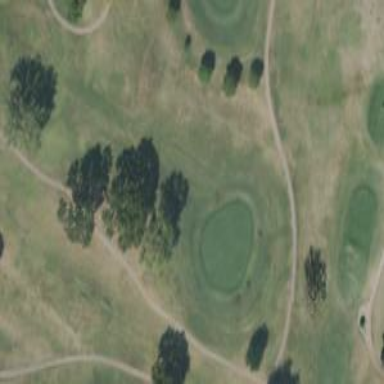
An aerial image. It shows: Golf hole.